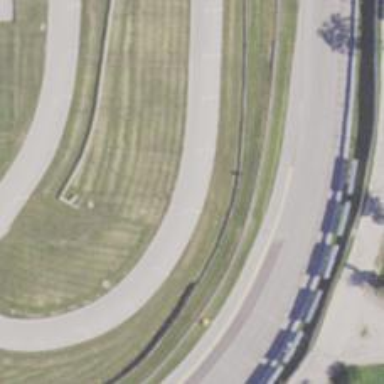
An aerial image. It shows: Motor sport raceway with asphalt surface.